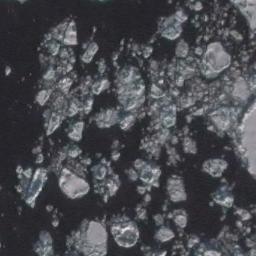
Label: sea_ice